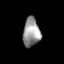
Tissue: lung
Cell type: Fibroblasts
Senescence score: 0.5971
Nuclear area (px): 480
Mean DAPI intensity: 150.148